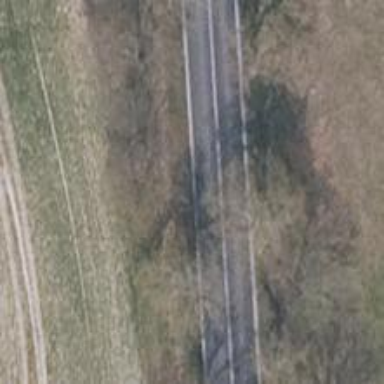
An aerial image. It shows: Secondary road with asphalt surface.